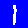
Digit: 1